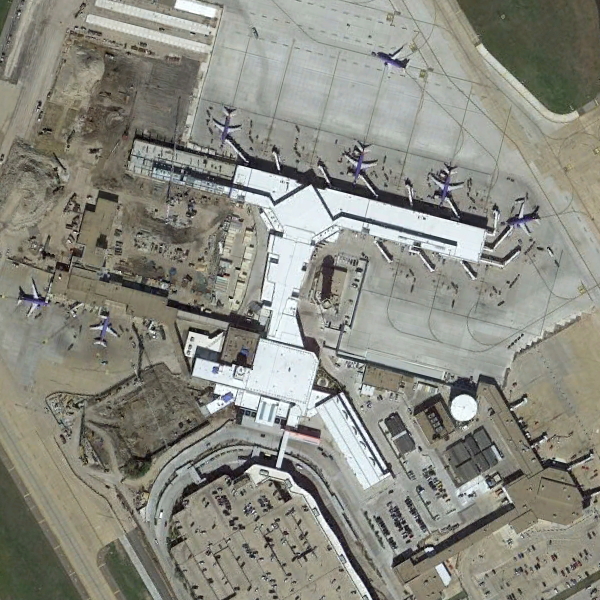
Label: Airport